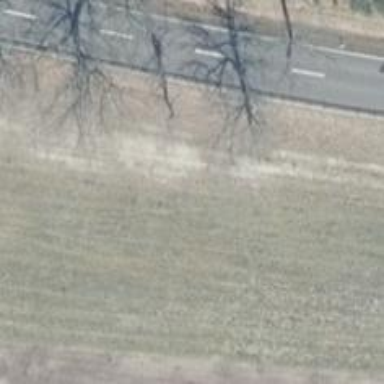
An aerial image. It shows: Row of deciduous broadleaved trees.